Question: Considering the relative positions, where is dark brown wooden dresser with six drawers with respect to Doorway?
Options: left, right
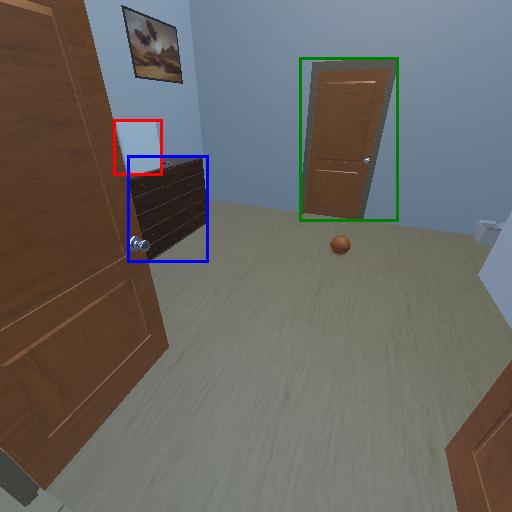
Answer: left